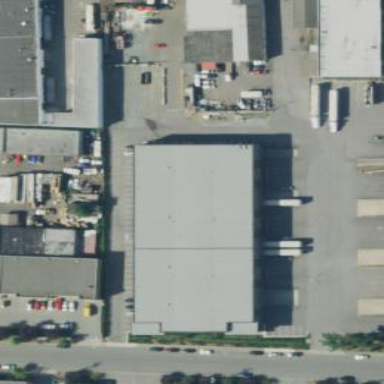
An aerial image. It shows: Industrial building.